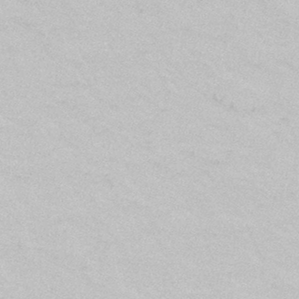
Label: frost